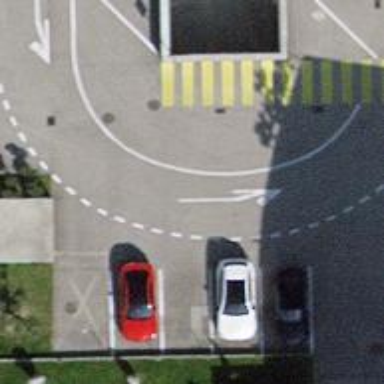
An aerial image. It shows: Road serving as parking aisle.